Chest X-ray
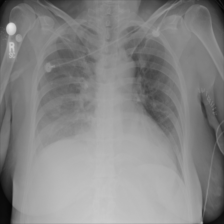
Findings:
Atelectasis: negative
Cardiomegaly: negative
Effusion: negative
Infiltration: negative
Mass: negative
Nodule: negative
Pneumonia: negative
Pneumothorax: negative
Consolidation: negative
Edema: negative
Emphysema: negative
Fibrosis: negative
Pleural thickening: negative
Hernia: negative